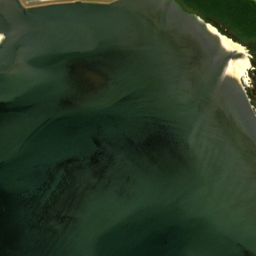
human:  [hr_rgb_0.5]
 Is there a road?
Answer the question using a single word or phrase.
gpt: yes

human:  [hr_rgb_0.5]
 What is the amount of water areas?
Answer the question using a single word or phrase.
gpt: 1

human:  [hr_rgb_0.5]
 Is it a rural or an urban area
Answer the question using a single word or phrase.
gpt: rural

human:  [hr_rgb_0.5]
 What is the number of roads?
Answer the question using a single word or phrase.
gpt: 5

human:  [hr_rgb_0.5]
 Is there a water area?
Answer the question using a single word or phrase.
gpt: yes

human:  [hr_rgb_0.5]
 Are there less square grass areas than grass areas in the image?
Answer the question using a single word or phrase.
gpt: yes

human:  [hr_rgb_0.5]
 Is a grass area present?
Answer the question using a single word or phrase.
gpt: yes

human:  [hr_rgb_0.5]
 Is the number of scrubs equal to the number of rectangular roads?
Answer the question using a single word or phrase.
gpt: no

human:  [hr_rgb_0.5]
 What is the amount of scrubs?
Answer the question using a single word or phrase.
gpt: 2

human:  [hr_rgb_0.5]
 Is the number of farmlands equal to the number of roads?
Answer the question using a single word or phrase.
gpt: no

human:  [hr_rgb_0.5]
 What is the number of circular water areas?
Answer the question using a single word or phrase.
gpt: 0

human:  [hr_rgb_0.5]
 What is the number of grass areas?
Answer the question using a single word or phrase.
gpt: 3

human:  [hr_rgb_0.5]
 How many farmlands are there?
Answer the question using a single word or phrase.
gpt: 3

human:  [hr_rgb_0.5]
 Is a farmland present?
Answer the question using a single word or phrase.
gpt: yes

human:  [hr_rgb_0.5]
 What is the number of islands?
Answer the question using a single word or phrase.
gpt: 1

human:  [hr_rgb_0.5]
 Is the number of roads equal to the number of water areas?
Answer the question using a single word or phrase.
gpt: no

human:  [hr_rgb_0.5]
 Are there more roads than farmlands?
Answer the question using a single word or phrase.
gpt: yes

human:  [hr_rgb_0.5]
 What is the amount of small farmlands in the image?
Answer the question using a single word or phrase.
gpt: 0

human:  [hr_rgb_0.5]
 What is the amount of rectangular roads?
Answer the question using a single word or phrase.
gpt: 0

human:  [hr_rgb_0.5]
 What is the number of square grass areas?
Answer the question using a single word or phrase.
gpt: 0

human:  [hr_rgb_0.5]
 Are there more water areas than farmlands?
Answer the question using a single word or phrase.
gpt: no

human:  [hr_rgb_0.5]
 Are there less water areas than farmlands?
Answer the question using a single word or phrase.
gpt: yes

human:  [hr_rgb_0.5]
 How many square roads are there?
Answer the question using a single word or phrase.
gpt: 0

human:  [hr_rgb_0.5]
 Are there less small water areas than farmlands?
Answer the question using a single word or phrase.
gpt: yes

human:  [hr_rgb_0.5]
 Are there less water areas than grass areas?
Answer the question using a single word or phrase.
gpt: yes

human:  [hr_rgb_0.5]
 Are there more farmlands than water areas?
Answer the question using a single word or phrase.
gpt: yes

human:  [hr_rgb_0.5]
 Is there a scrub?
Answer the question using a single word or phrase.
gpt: yes

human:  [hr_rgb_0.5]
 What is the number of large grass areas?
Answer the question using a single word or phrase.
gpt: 3

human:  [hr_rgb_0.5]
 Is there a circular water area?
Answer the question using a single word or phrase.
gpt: no

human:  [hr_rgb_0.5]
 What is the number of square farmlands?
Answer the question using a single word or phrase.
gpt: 0

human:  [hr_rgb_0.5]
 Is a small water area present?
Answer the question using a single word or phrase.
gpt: no

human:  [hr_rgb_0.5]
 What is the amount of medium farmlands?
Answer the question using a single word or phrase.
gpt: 0

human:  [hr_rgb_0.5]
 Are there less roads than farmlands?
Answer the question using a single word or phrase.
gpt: no

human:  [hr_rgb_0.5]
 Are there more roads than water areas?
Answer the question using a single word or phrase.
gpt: yes

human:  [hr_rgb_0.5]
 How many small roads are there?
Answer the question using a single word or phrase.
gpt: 5

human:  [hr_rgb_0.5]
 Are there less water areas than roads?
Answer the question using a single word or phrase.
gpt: yes

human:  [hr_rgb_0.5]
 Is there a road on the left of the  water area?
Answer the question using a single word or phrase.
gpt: yes

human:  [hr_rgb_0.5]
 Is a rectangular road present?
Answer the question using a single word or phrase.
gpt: no

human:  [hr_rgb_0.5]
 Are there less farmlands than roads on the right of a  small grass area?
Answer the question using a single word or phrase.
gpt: no

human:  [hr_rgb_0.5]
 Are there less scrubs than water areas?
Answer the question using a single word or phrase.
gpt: no

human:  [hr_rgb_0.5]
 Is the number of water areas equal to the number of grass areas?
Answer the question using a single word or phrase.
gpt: no

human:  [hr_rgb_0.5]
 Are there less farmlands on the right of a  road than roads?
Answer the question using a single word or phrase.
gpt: yes

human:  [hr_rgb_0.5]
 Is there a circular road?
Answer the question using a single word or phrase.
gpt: no

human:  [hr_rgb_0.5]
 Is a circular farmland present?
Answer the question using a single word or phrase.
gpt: no

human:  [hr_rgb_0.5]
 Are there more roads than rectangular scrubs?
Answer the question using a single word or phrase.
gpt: yes

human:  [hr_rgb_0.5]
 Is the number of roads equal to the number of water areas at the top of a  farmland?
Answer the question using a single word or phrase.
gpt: no

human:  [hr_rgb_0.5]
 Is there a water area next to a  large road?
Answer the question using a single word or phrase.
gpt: no

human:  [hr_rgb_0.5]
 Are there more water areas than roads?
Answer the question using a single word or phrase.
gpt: no

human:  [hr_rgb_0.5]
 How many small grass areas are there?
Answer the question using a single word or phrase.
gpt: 0

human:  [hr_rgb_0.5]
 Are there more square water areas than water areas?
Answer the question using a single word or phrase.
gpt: no

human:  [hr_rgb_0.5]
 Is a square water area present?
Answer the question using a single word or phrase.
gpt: no

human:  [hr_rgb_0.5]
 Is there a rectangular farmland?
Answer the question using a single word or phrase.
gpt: no

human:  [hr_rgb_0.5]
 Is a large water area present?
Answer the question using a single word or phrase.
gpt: yes

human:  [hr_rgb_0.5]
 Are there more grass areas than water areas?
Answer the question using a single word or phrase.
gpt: yes

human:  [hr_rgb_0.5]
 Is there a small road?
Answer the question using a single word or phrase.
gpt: yes

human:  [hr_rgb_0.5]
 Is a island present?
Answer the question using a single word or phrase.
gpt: yes

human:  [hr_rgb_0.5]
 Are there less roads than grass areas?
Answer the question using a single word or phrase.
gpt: no

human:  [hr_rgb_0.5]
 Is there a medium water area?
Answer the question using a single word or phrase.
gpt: no

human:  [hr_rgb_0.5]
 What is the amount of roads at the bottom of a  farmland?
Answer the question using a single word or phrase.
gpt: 1

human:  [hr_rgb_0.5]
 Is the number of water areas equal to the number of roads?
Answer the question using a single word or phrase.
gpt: no

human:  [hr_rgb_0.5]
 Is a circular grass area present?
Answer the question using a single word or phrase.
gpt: no

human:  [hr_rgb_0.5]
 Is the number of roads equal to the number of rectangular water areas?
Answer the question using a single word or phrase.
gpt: no

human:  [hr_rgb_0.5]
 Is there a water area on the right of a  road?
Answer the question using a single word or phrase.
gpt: no

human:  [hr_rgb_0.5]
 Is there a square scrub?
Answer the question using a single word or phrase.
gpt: no